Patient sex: M
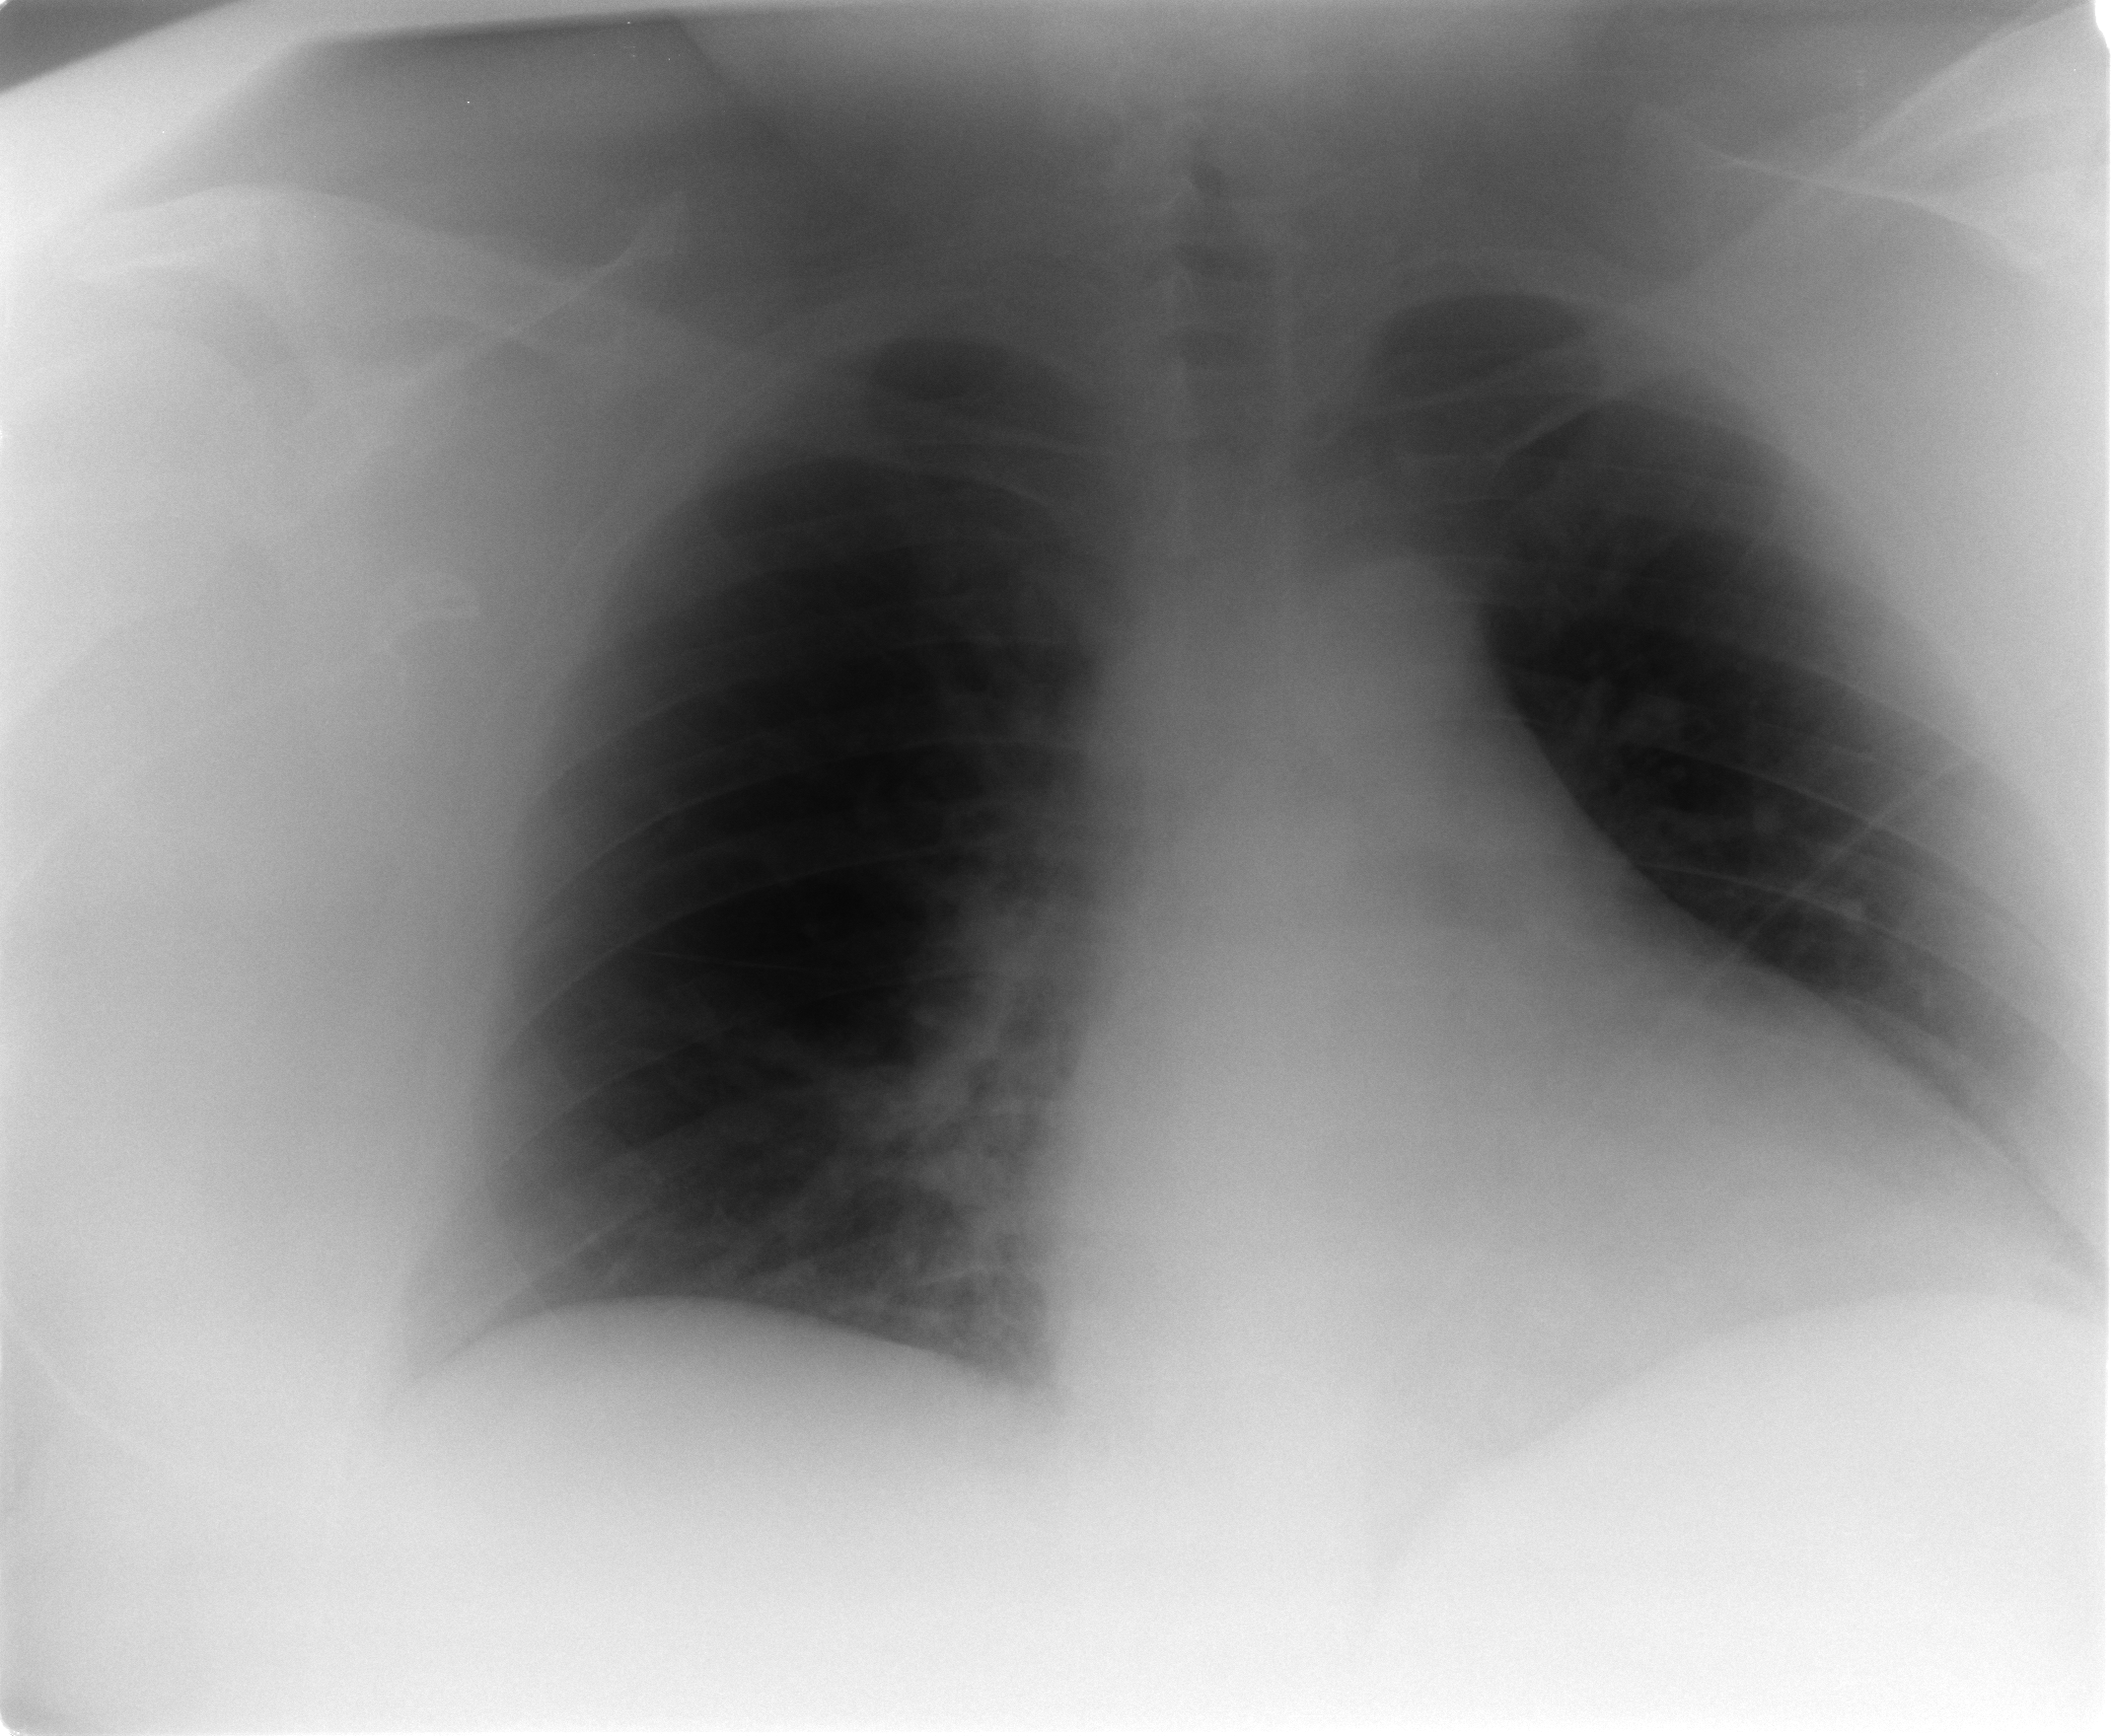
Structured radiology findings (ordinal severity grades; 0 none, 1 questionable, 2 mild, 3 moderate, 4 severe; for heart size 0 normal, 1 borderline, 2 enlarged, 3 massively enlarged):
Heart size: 2
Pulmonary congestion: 0
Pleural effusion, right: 0
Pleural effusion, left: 0
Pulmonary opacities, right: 0
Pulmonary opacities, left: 0
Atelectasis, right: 2
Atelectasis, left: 2